Question: Why is the 'professor' div not floating to the left? It is "hanging up" on the 'members' container. The main container containing all of the red 'divs' does not have a set height so the 'professor' div has room to go to the left so to say. The 'divs' are set to float left in case it wasn't apparent. I know what's wrong,

'''
<div id="displayEventInfoDiv">
<div class="eventInfoDiv">
<p id="infoClassTitle" class="eventInfoTitle">Class:</p>
<p id="infoClassP" class="eventInfoP"></p>
</div>
<div class="eventInfoDiv">
<p id="infoLocationTitle" class="eventInfoTitle">Location:</p>
<p id="infoLocationP" class="eventInfoP"></p>
</div>
<div class="eventInfoDiv">
<p id="infoTimeTitle" class="eventInfoTitle">Time:</p>
<p id="infoTimeP" class="eventInfoP"></p>
</div>
<div class="eventInfoDiv">
<p id="infoToolsTitle" class="eventInfoTitle">Tools:</p>
<p id="infoToolsP" class="eventInfoP"></p>
</div>
<div class="eventInfoDiv">
<p id="infoMessageTitle" class="eventInfoTitle">Message:</p>
<p id="infoMessageP" class="eventInfoP"></p>
</div>
<div class="eventInfoDiv">
<p id="infoMembersTitle" class="eventInfoTitle">Members:</p>
<p id="infoMembersP" class="eventInfoP"></p>
</div>
<div class="eventInfoDiv">
<p id="infoSectionTitle" class="eventInfoTitle">Section:</p>
<p id="infoSectionP" class="eventInfoP"></p>
</div>
<div class="eventInfoDiv">
<p id="infoNumberTitle" class="eventInfoTitle">Course Number:</p>
<p id="infoNumberP" class="eventInfoP"></p>
</div>
<div class="eventInfoDiv">
<p id="infoProfessorTitle" class="eventInfoTitle">Professor:</p>
<p id="infoProfessorP" class="eventInfoP"></p>
</div>
<button id="exitEventInfoDivButton">exit</button>
</div>
#displayEventInfoDiv // main container
{
position:absolute;
width:60%;
left:20%;
padding: 10px 10px 40px 10px;
background-color: rgba(0,0,0,0.7);;
border-radius: 10px;
display:none;
z-index: 30;
}
#exitEventInfoDivButton // exit button
{
position:absolute;
bottom:10px;
right:10px;
height:30px;
width:80px;
background-color: rgba(255,255,255,0.4);
font-size:20px;
color:black;
border-radius: 10px;
border:none;
outline:none;
font-family: 'Indie Flower', cursive;
cursor:pointer;
}
.eventInfoDiv // red div
{
width:200px;
float:left;
padding: 0 10px 0 10px;
background-color:red;
border:3px solid black;
}
.eventInfoTitle //titles
{
height:30px;
width:100%;
font-size:25px;
color:white;
text-align:center;
margin:0 0 20px 0;
}
.eventInfoP // info under titles
{
width:100%;
border-radius: 10px;
text-align:center;
font-size:20px;
background-color: rgba(255,255,255,0.4);
padding: 10px 0 10px 0;
}
'''
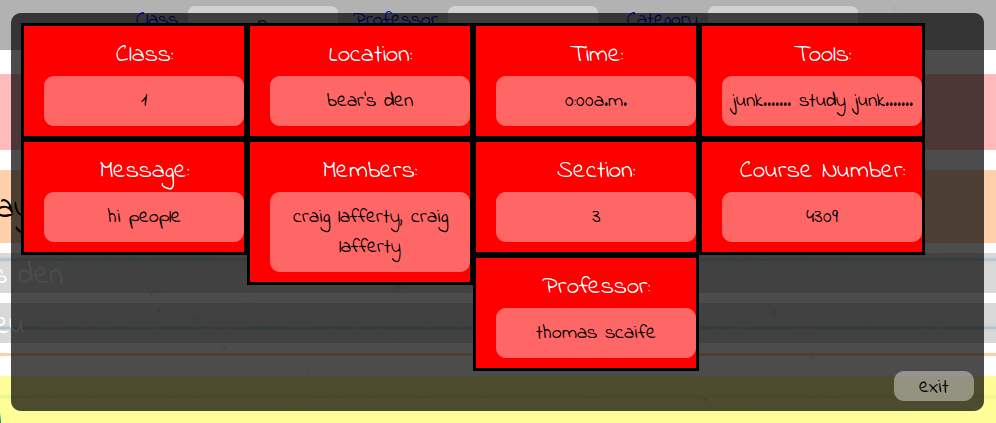
Answer: I would either add an extra class to members to resize it properly, so you're Professor div is not sitting next to it because of float: left.
Or target you're professor div and set it to: clear:both
You can do this by using
'''
<div class="eventInfoDiv professor">
<p id="infoProfessorTitle" class="eventInfoTitle">Professor:</p>
<p id="infoProfessorP" class="eventInfoP"></p>
</div>
.professor {
clear: both;
}
'''